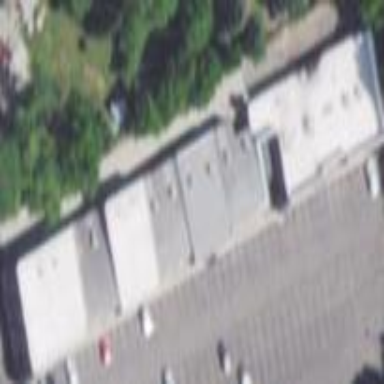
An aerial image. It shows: Building.